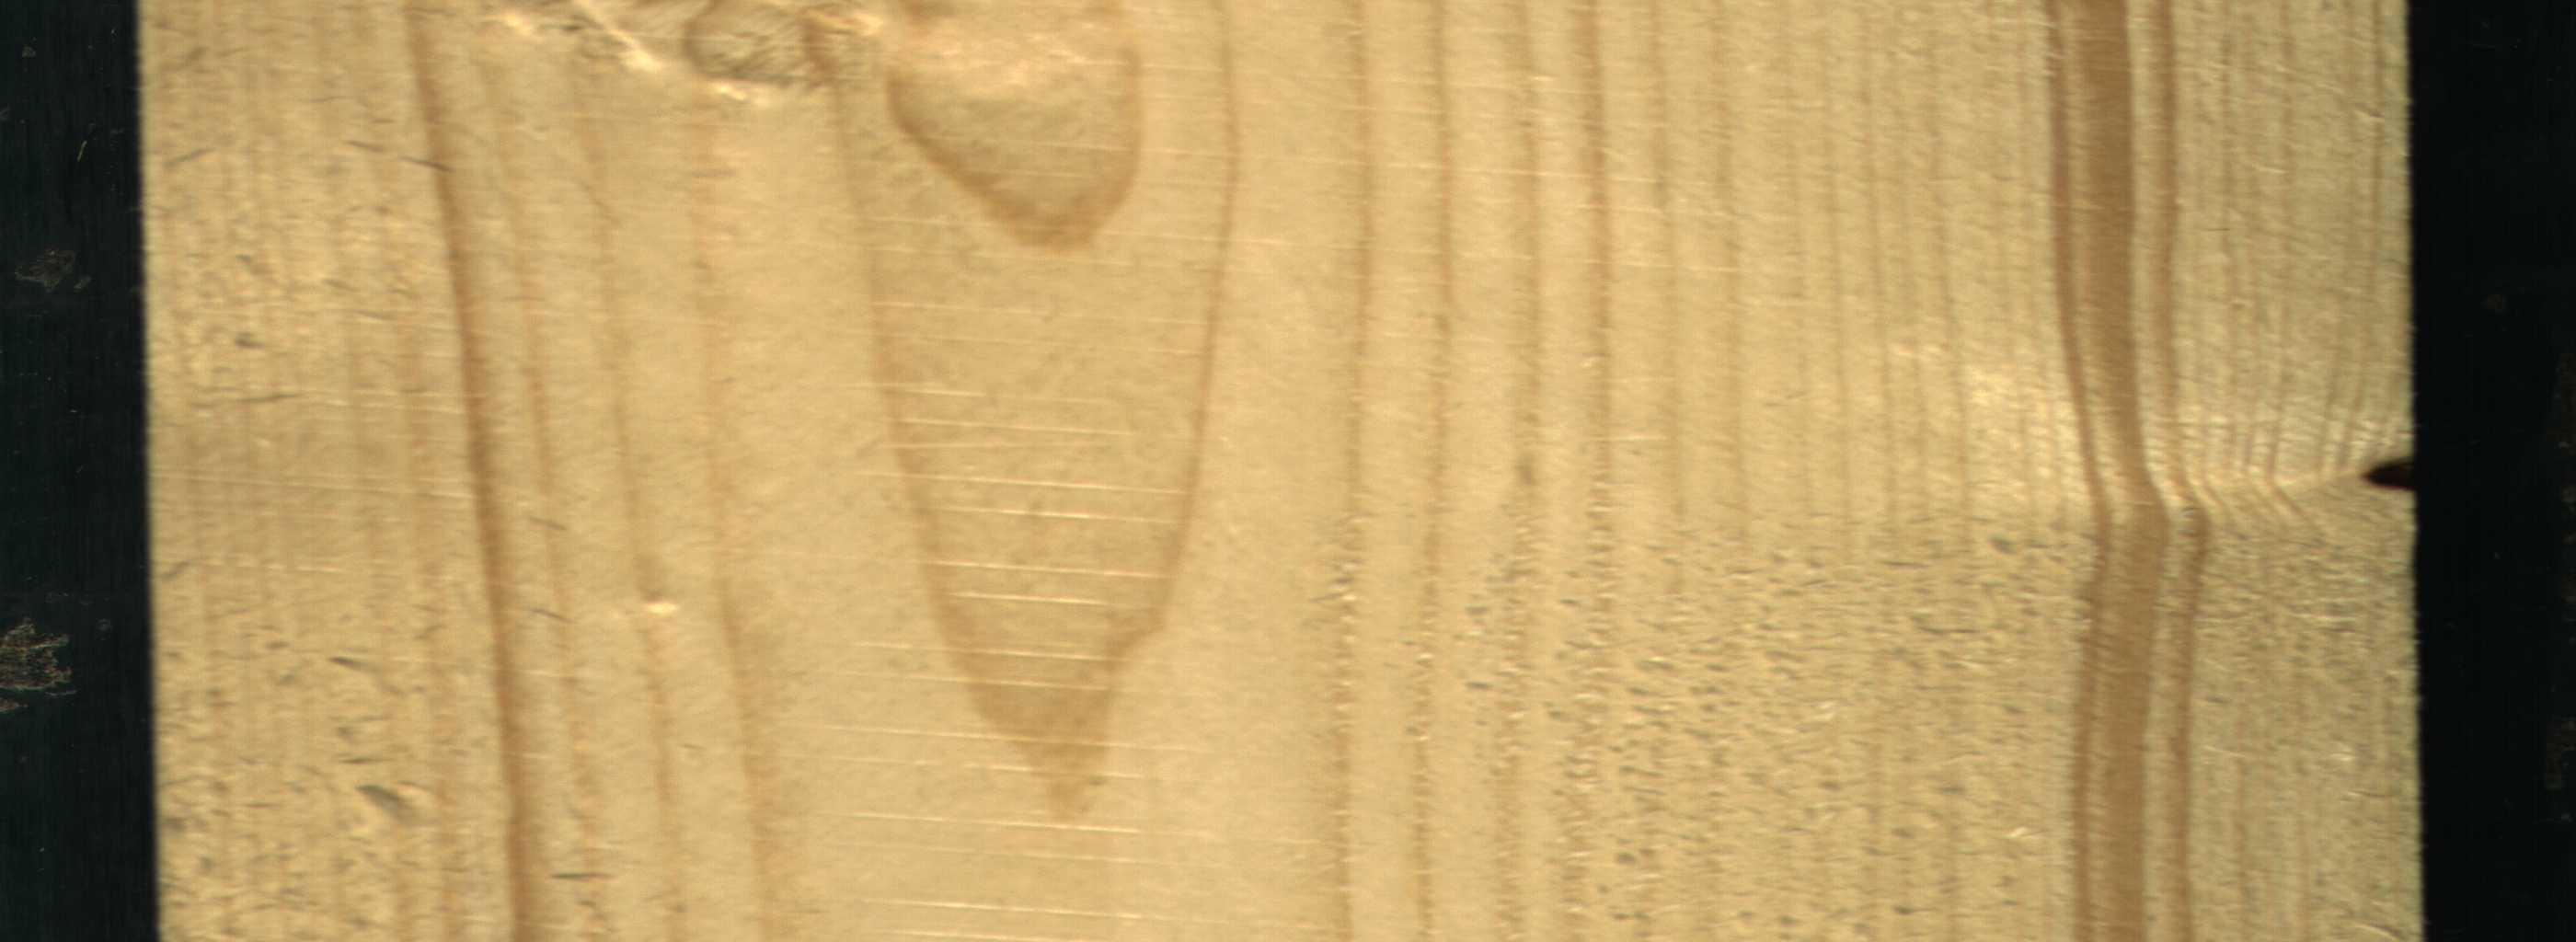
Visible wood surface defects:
Quartzity
Knot_missing